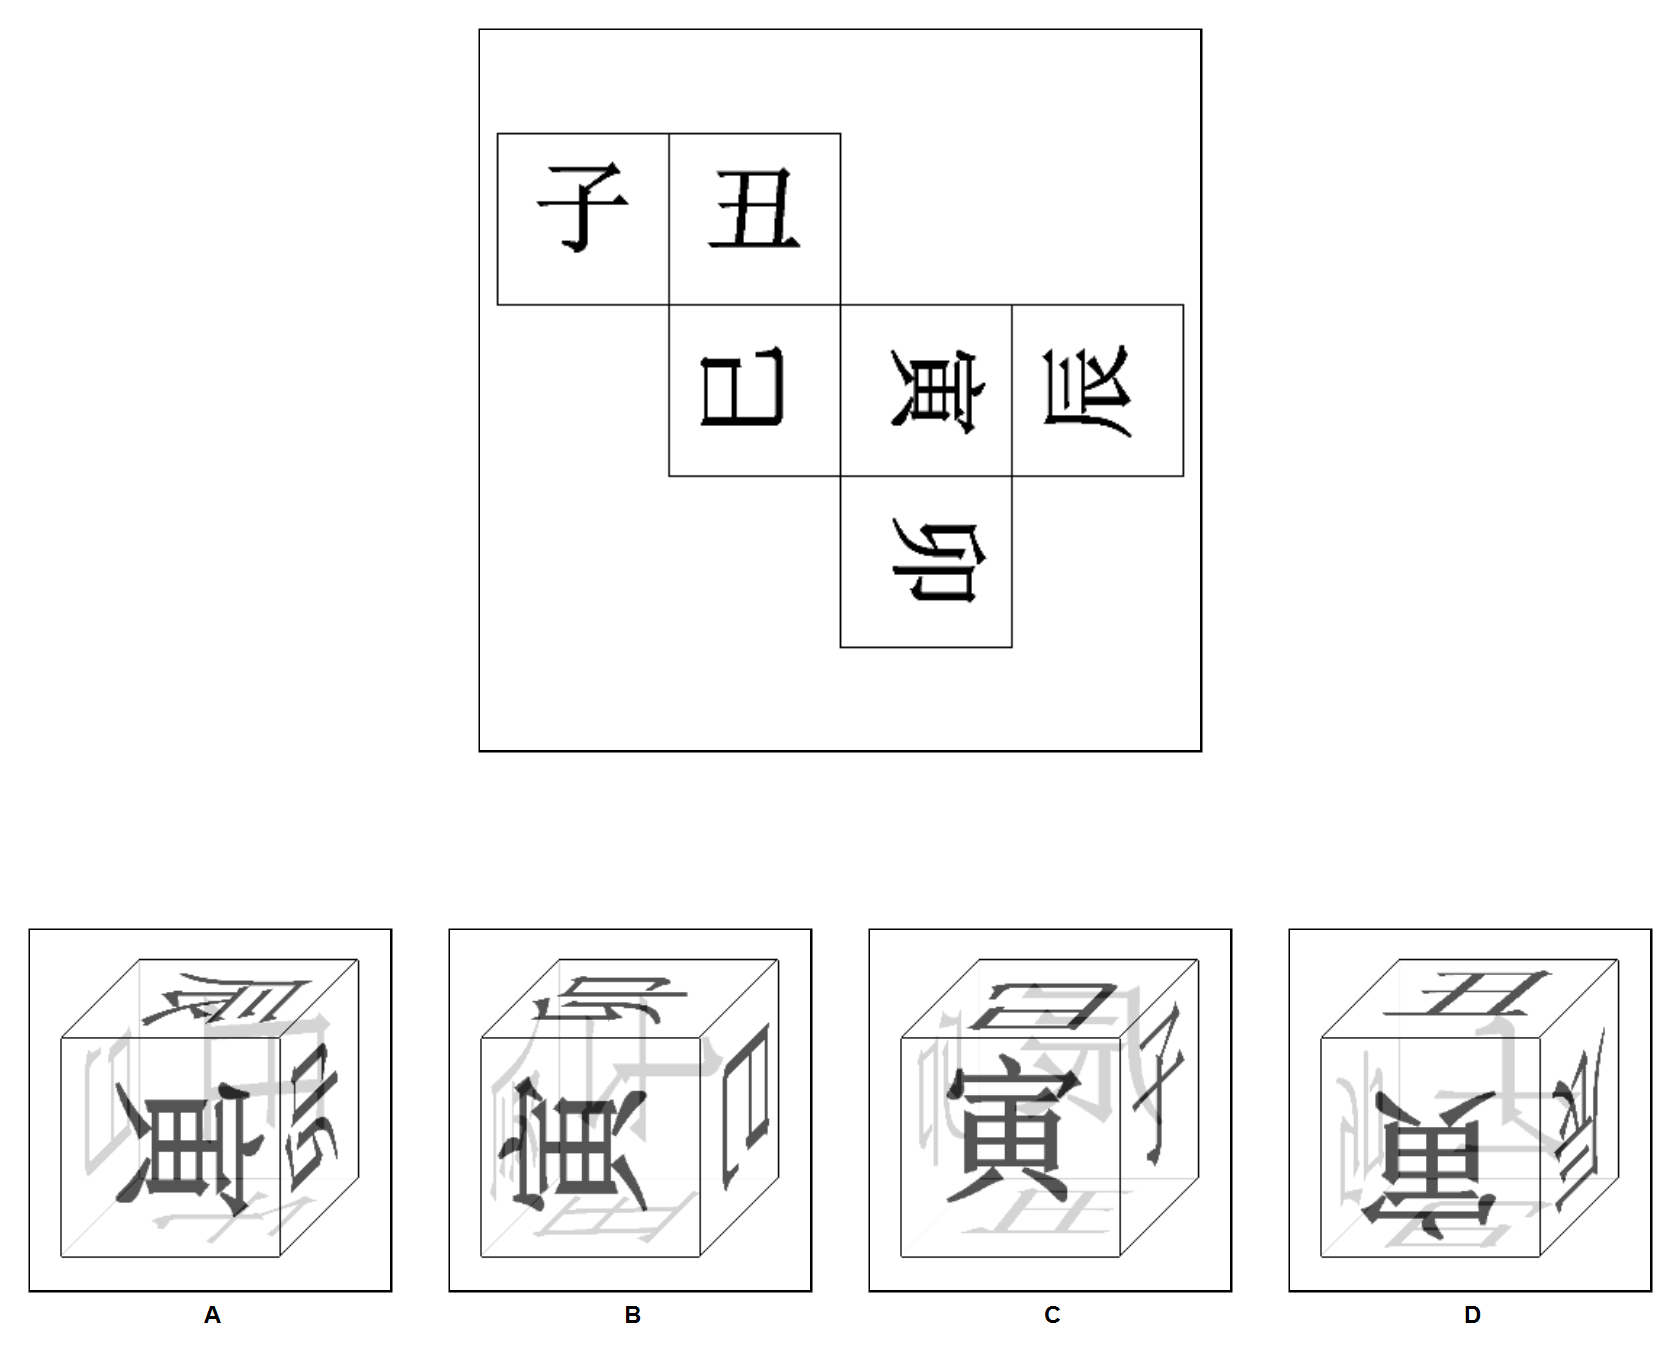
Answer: B